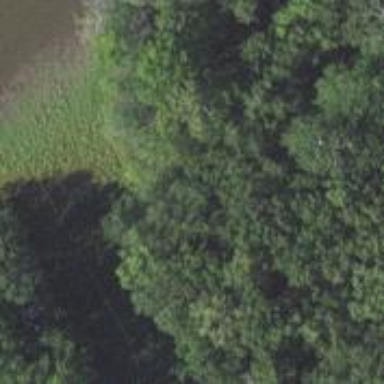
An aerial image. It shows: Marshy wetland area.